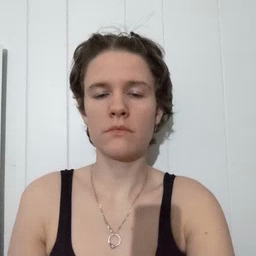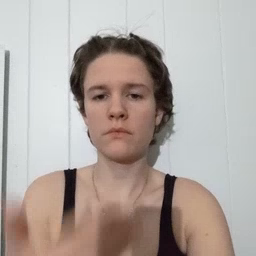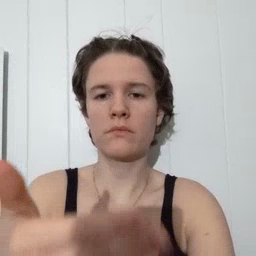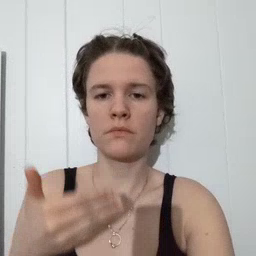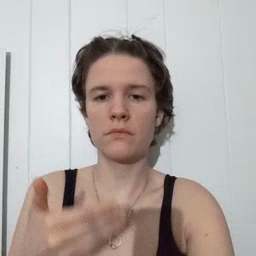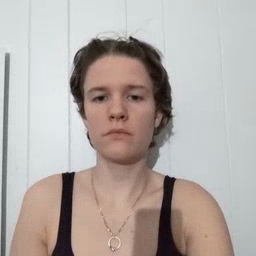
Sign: before